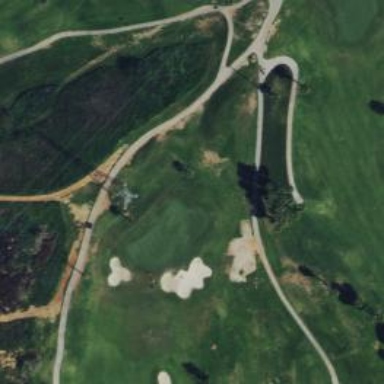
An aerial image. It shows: Golf hole.